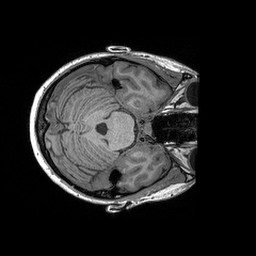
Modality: T1w
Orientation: axial
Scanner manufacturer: siemens
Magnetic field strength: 3 T
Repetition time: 2.3 s
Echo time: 0.00298 s